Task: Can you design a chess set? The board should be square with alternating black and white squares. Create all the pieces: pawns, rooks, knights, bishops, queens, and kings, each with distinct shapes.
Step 380:
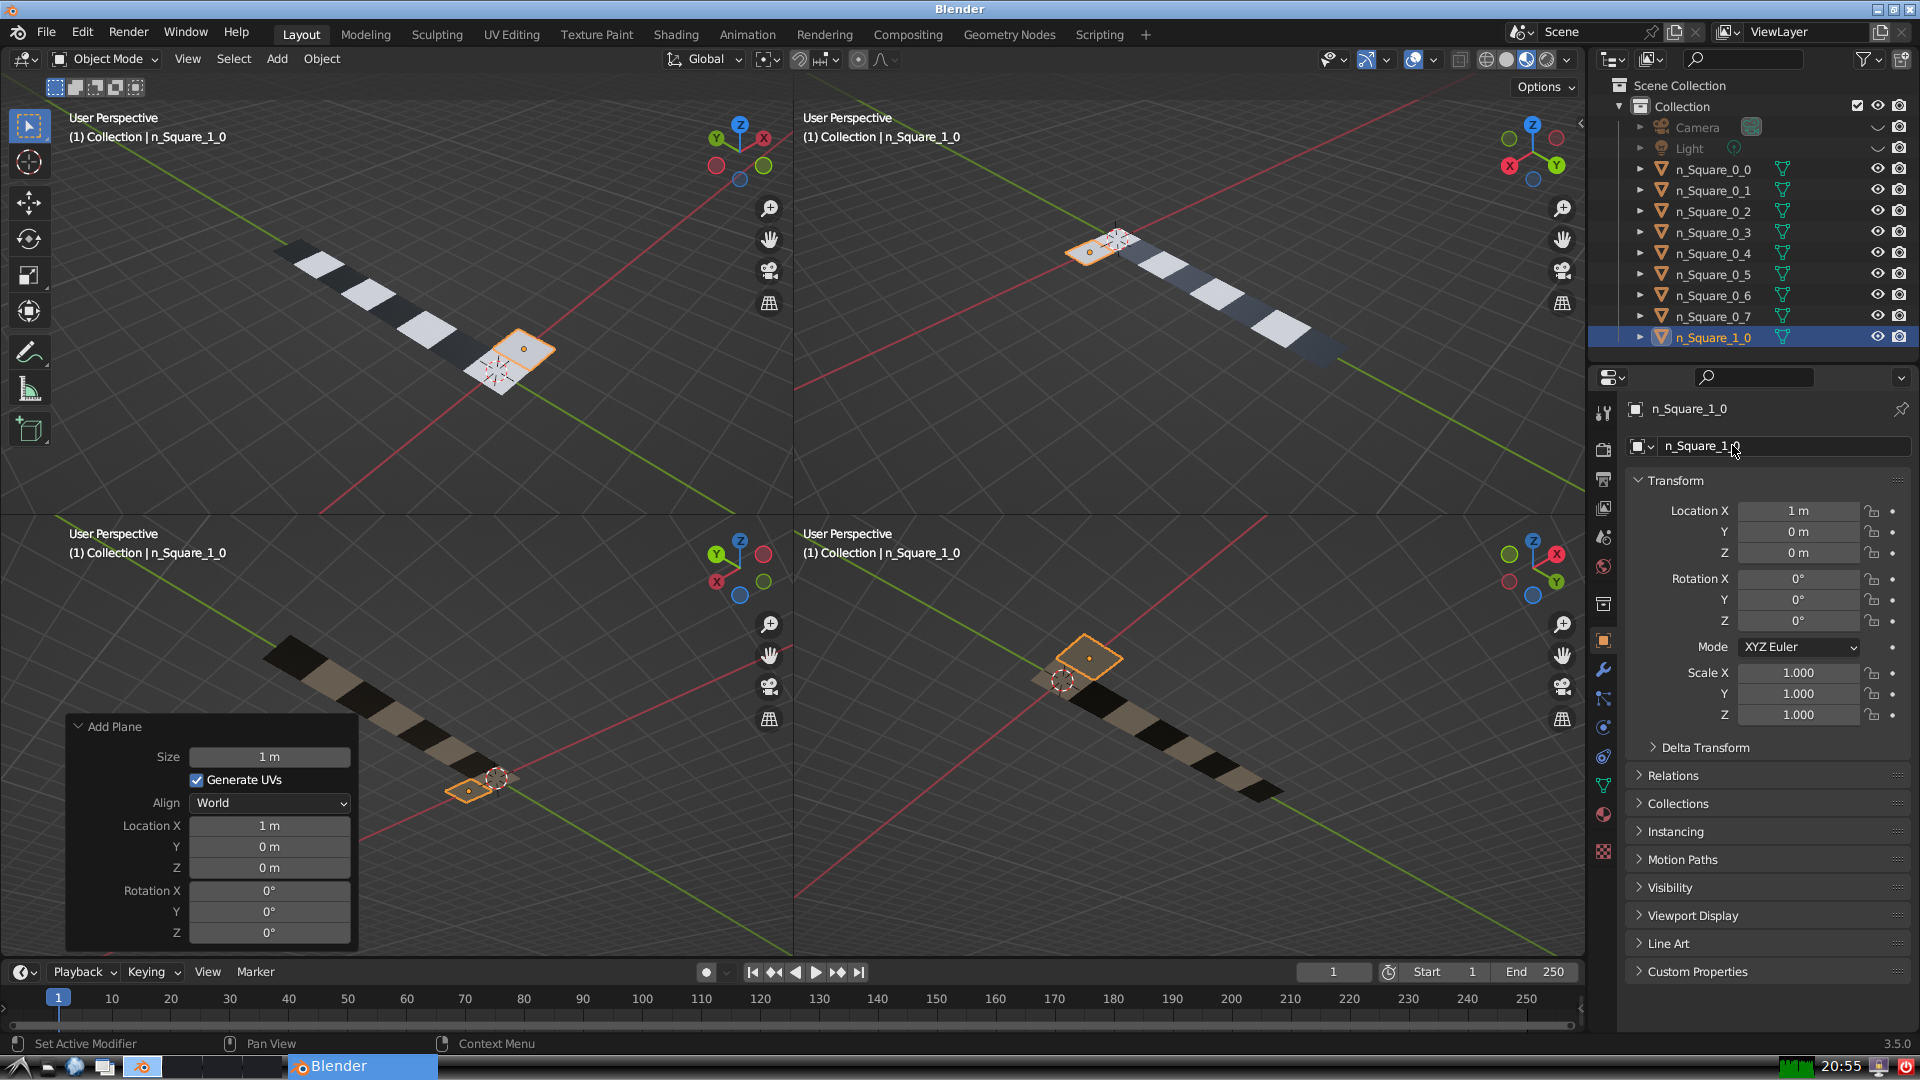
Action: {"mouse_move": [1603, 815]}